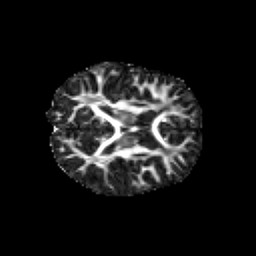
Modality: FA
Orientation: axial
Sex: male
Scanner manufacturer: siemens
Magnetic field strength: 3 T
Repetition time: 5 s
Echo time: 0.071 s